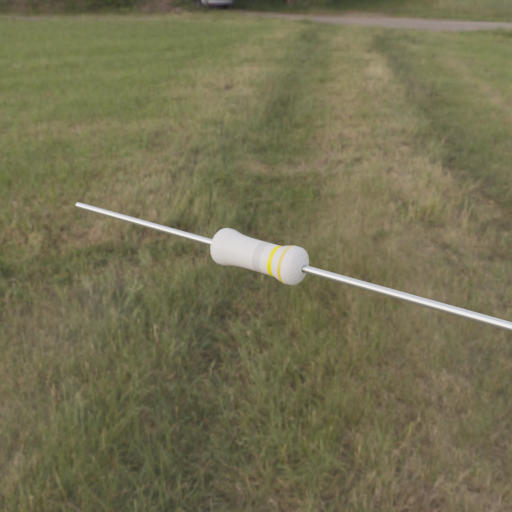
Resistor colour bands (in order): silver, yellow, gold